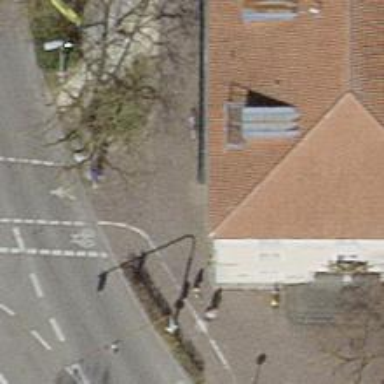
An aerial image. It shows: Paved path with asphalt cycleway. The path is sidewalk with sett surface.